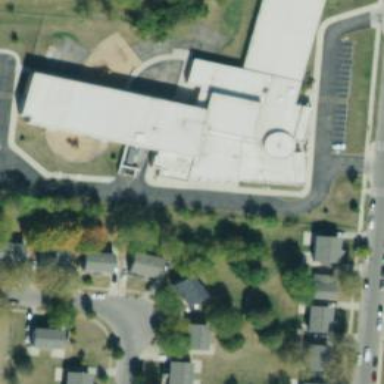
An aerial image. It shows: School building.